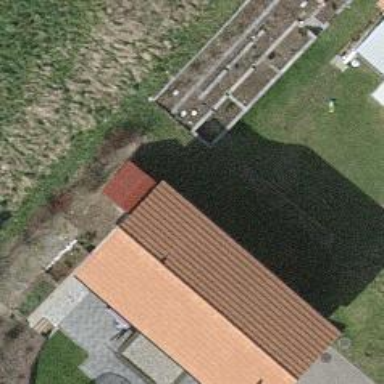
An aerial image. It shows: Building with roof made of roof tiles.